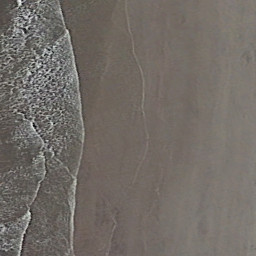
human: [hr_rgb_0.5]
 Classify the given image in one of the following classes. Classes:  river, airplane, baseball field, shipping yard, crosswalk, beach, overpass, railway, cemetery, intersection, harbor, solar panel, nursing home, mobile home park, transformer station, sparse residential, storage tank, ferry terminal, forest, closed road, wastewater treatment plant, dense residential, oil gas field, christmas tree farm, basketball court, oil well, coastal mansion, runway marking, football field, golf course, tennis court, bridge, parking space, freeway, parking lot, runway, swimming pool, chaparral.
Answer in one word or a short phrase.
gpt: beach